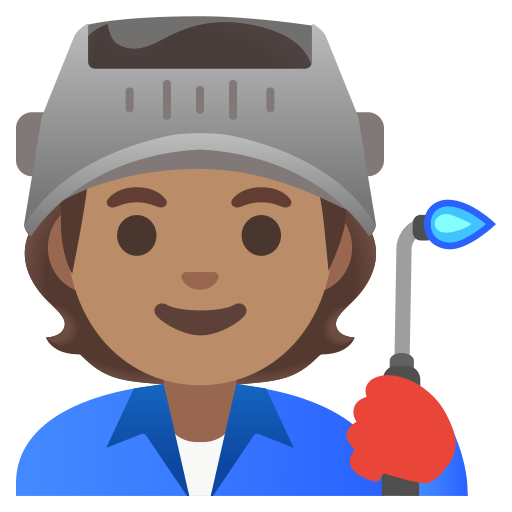
Emoji: 🧑🏽‍🏭